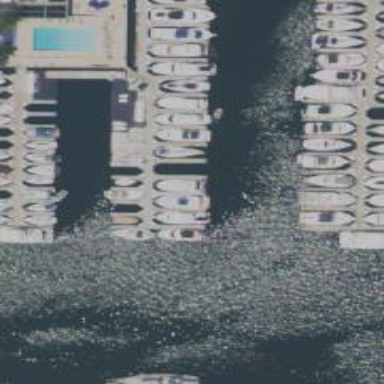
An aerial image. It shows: Man-made pier.